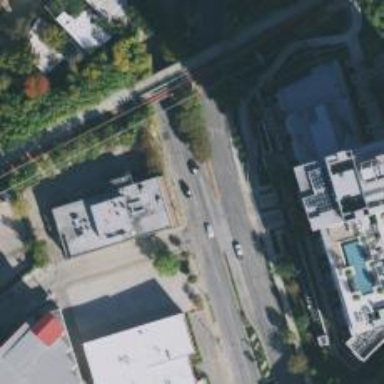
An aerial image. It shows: Secondary road with separate sidewalks.